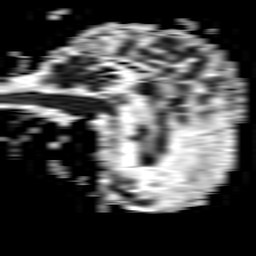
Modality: ADC
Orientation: sagittal
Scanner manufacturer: philips
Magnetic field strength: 1.5 T
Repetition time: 3.398 s
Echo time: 0.06922 s